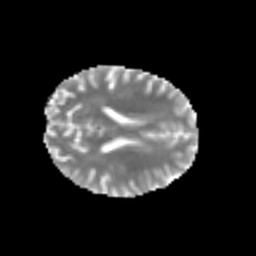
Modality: MD
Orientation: axial
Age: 25
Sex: male
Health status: healthy